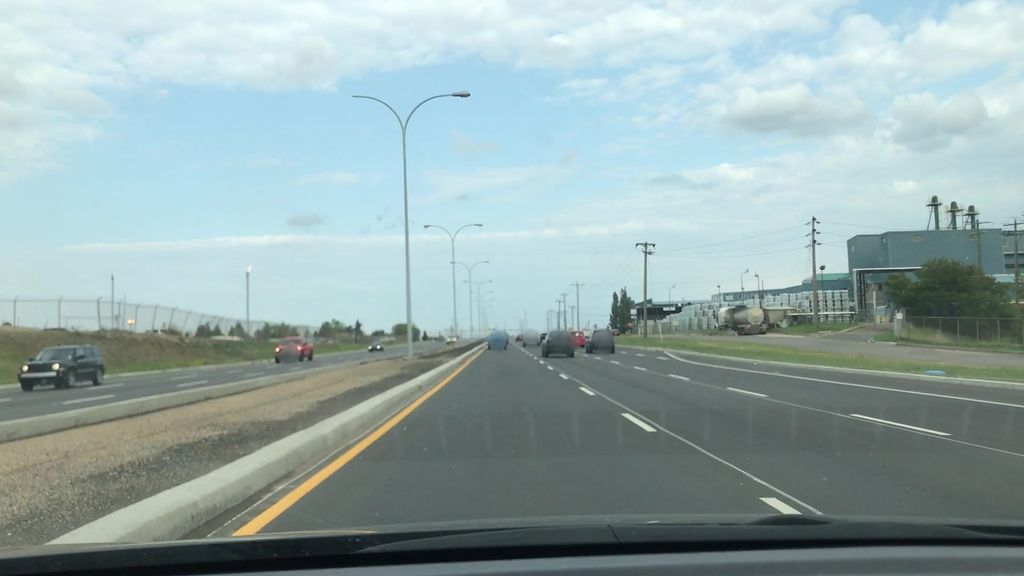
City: edmonton